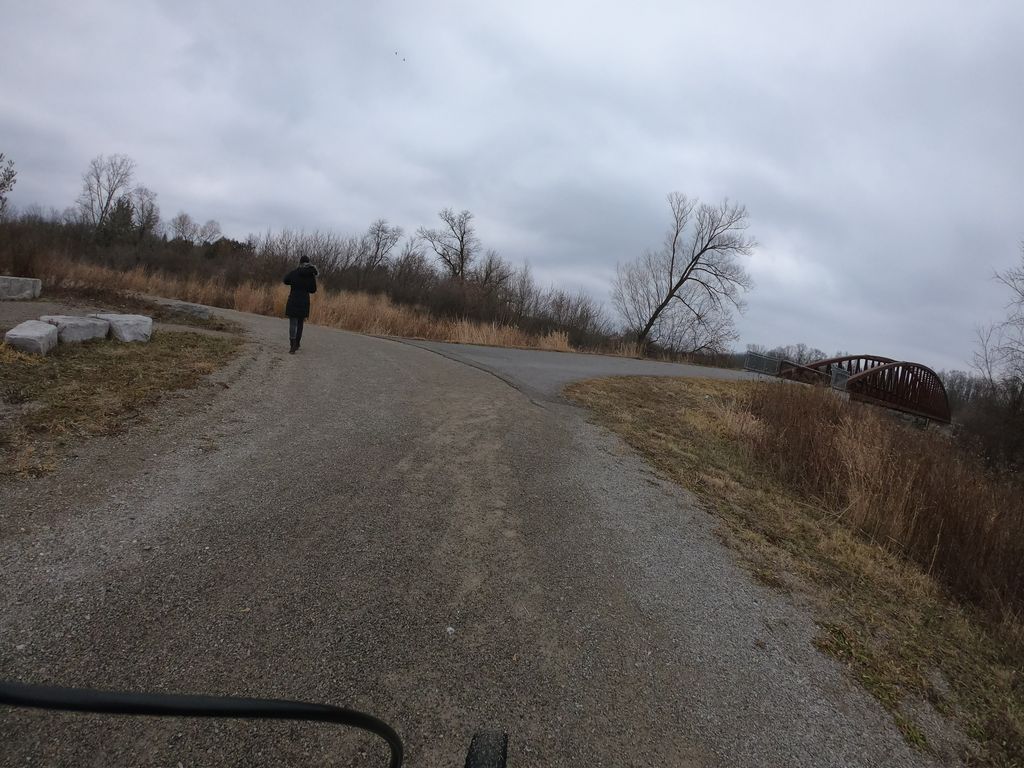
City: kitchener-waterloo